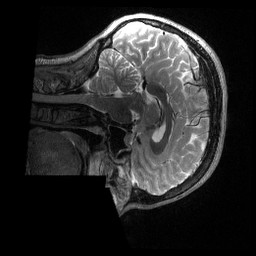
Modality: T2w
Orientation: sagittal
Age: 31
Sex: female
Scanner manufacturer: siemens
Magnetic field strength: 3 T
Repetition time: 3.2 s
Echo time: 0.563 s